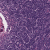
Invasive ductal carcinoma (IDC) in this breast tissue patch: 0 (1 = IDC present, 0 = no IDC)